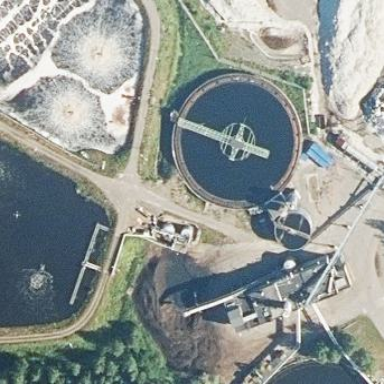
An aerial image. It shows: Waste water basin with natural water.